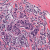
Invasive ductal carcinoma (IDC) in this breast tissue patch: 1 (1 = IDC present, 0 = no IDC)